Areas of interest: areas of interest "Jiuquan City Center for Disease Prevention and Control"
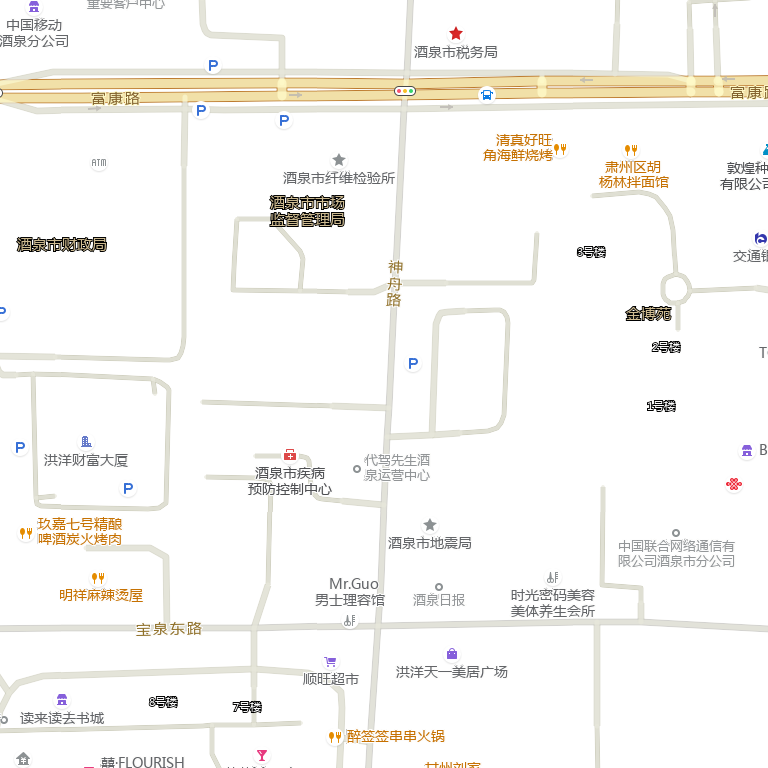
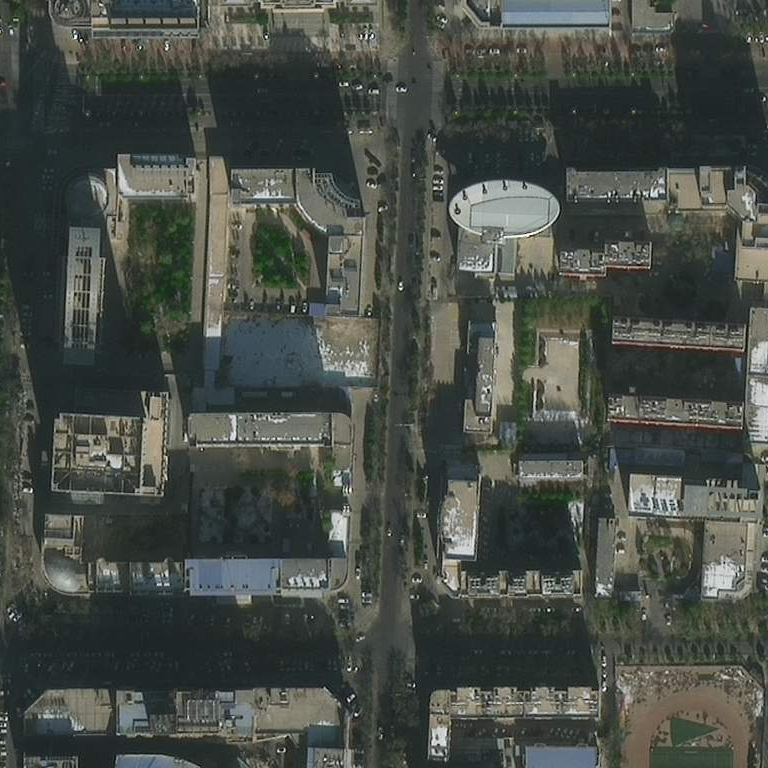